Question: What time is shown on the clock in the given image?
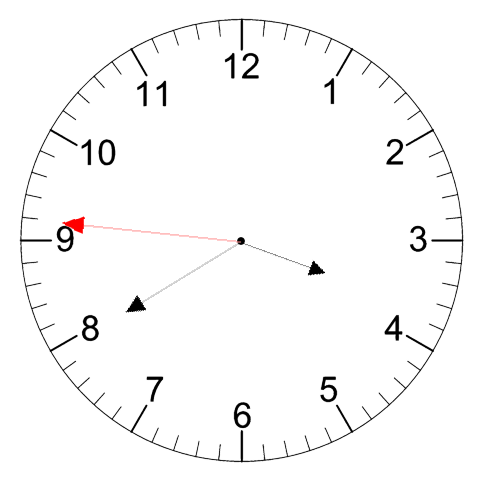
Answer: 03:39:46